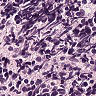
Metastatic tissue present: no